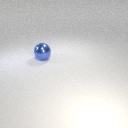
large blue metal sphere